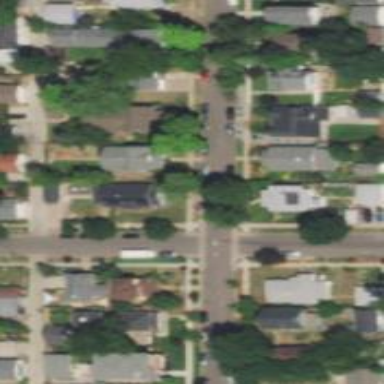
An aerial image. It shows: Residential road with separate sidewalk.